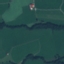
Land use / land cover class: Pasture